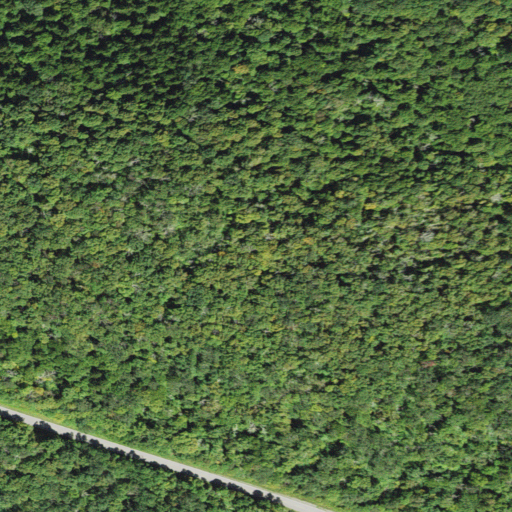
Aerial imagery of mountain in West Virginia named Barlow Top containing deciduous forest, mixed forest, open development, evergreen forest, and low intensity development